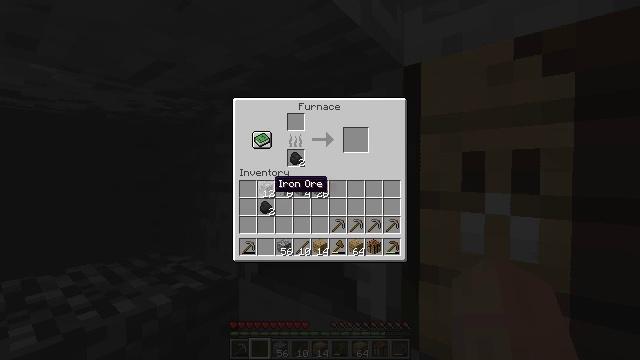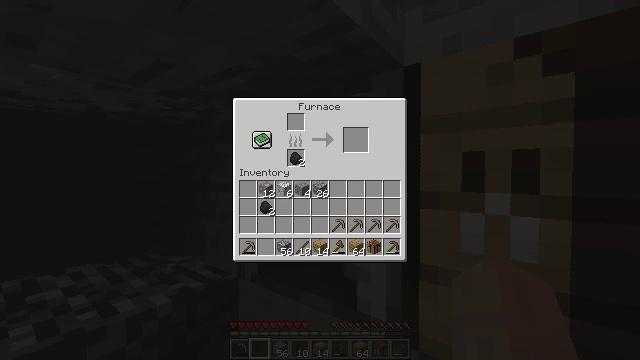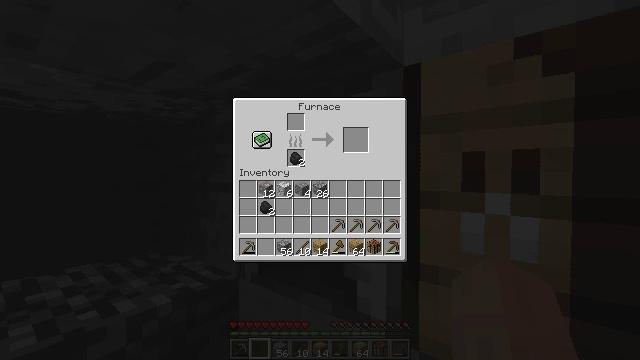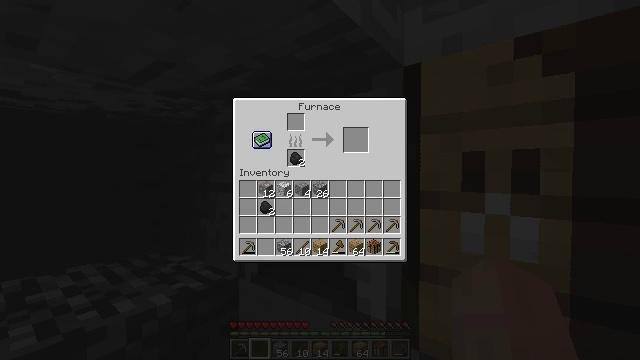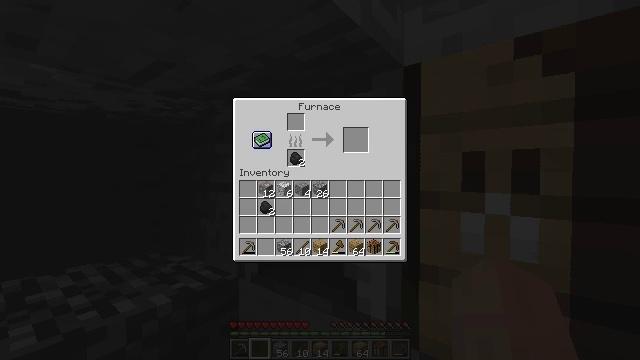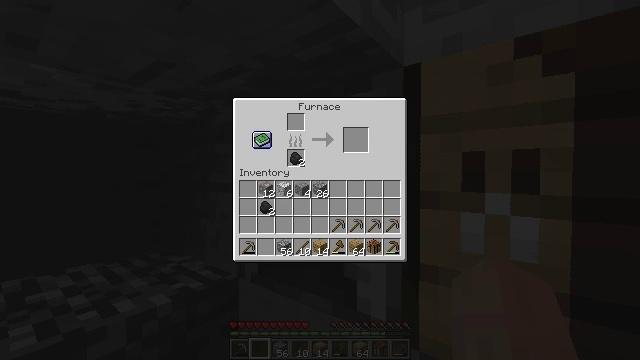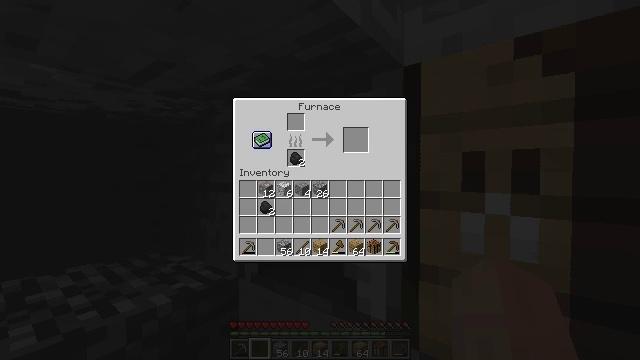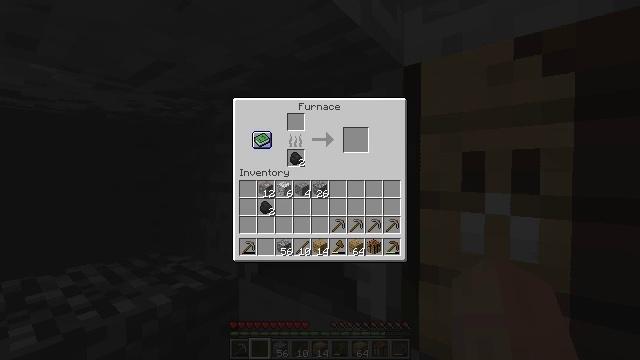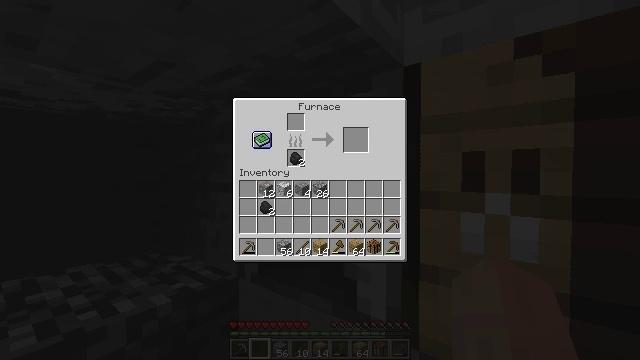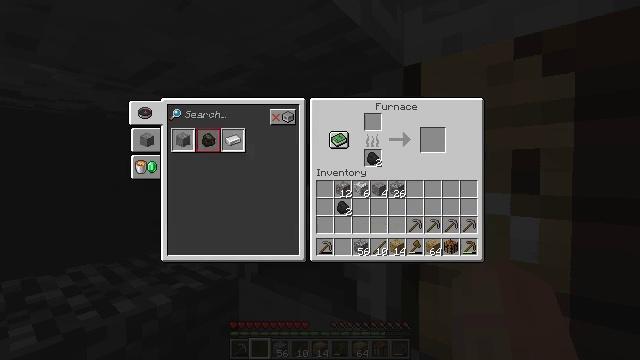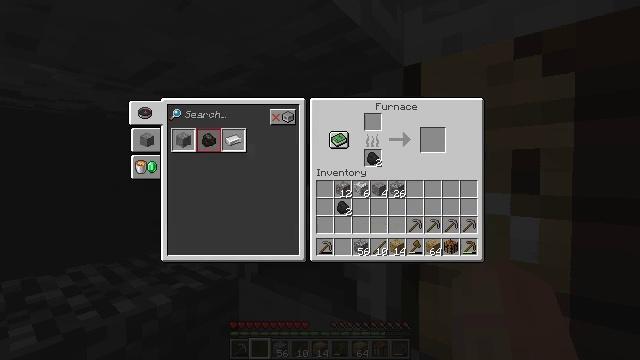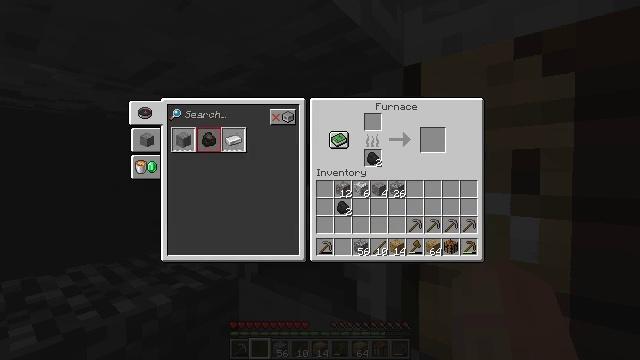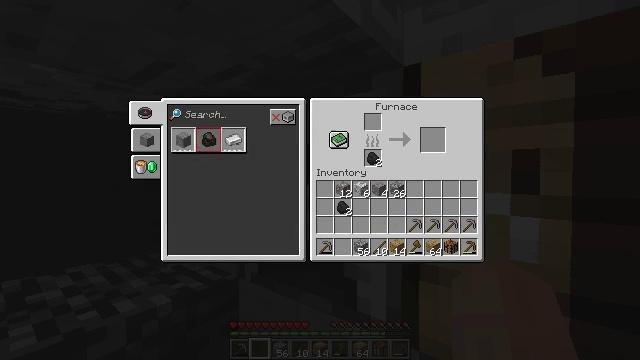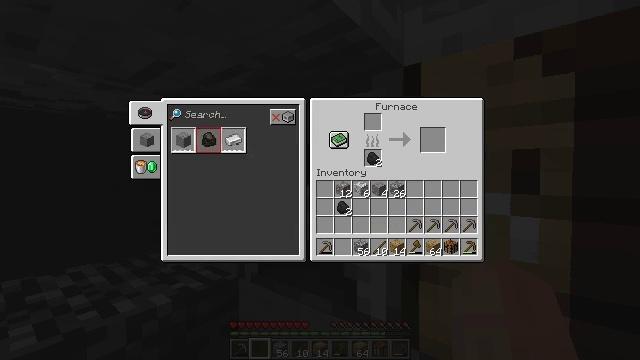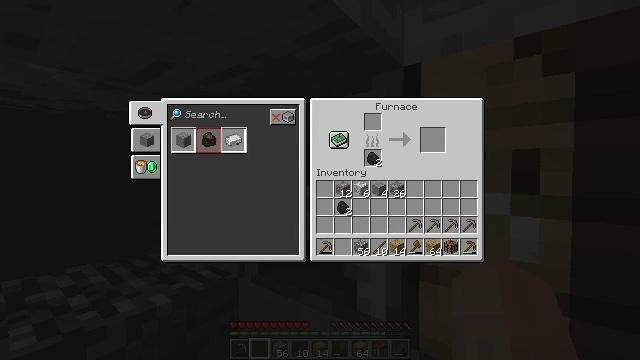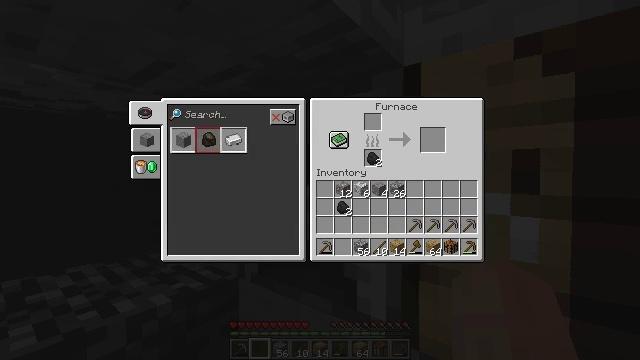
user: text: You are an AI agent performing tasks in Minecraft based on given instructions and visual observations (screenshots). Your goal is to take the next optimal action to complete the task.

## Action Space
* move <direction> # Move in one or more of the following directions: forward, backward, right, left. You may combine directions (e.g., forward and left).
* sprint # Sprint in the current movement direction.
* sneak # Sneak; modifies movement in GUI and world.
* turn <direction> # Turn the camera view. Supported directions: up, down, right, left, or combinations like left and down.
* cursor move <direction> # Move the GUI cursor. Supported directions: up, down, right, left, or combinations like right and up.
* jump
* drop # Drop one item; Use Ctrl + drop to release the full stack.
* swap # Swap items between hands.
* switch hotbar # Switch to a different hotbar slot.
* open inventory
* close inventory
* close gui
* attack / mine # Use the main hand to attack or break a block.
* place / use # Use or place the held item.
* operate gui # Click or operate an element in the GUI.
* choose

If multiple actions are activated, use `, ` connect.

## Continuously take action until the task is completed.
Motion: motion action
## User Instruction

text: Craft a torch.
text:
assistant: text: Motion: cursor move up
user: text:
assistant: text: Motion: cursor move up
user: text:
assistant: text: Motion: no_op
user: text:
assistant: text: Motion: no_op
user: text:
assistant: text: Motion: no_op
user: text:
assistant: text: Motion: no_op
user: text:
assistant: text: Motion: no_op
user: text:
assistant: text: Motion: no_op
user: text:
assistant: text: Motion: operate gui
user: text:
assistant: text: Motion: operate gui
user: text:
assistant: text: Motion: operate gui
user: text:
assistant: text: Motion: no_op
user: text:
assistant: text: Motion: no_op
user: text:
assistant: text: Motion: cursor move down
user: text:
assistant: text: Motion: no_op
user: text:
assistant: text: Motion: no_op
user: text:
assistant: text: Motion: cursor move left
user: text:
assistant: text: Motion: no_op
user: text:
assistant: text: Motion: cursor move up
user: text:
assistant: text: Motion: sneak
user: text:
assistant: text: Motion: sneak
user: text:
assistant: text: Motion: sneak
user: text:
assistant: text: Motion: sneak
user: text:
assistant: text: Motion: sneak, operate gui
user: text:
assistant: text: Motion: sneak, operate gui
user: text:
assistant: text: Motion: sneak, operate gui
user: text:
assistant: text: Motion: sneak, operate gui
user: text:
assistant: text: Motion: no_op
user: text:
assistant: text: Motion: no_op
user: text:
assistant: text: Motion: no_op